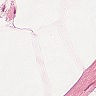
Metastatic tissue present: no